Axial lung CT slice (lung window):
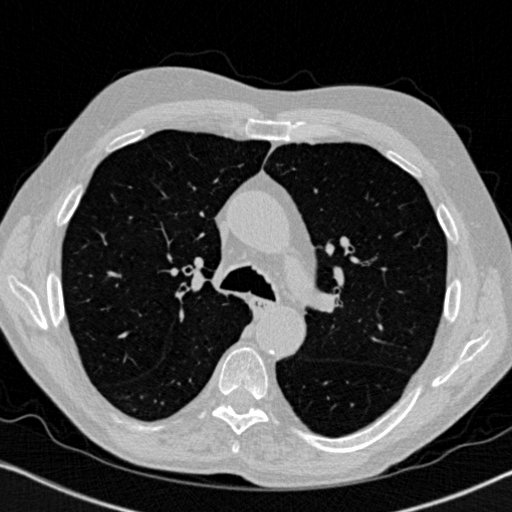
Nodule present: no